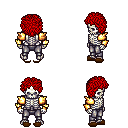
a pixel art fantasy rpg character, male body template, skeleton, gold arm armor, metal pants, red curly afro hairstyle, brown slippers, four views (front, back, left, right), 2x2 character sprite sheet, small pixel art, hard edges, no anti-aliasing